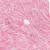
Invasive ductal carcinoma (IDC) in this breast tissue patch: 0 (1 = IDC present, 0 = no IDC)